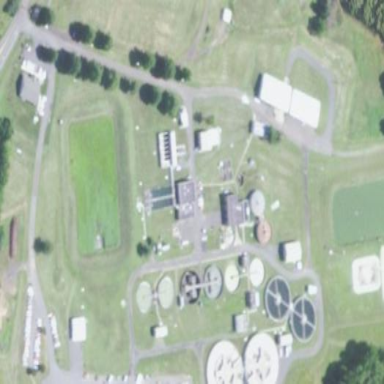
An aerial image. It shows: View of wastewater plant.